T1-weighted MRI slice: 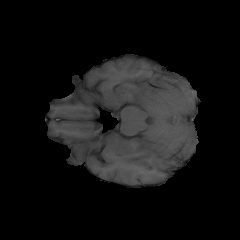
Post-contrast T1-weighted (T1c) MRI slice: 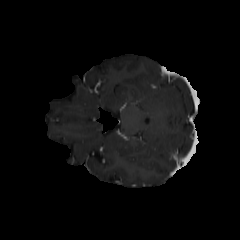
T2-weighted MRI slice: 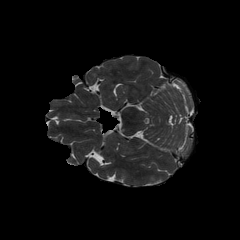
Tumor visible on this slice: no